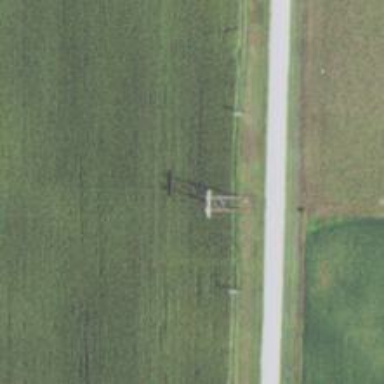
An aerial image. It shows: H-frame designed tower for power lines.